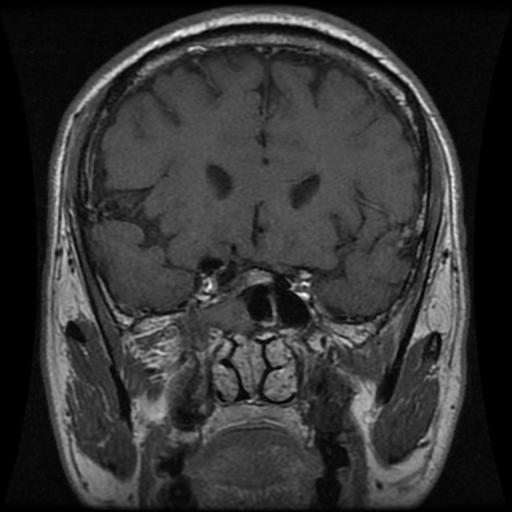
Label: pituitary